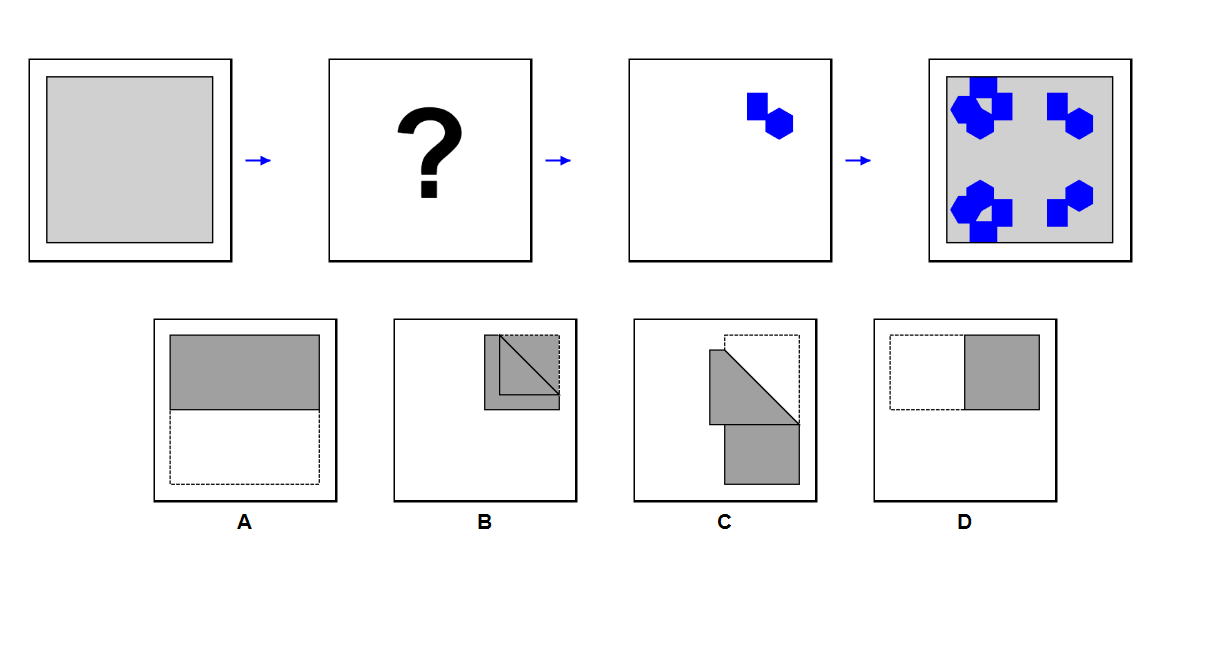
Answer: C